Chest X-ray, PA view. Patient: 47 years old, sex M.
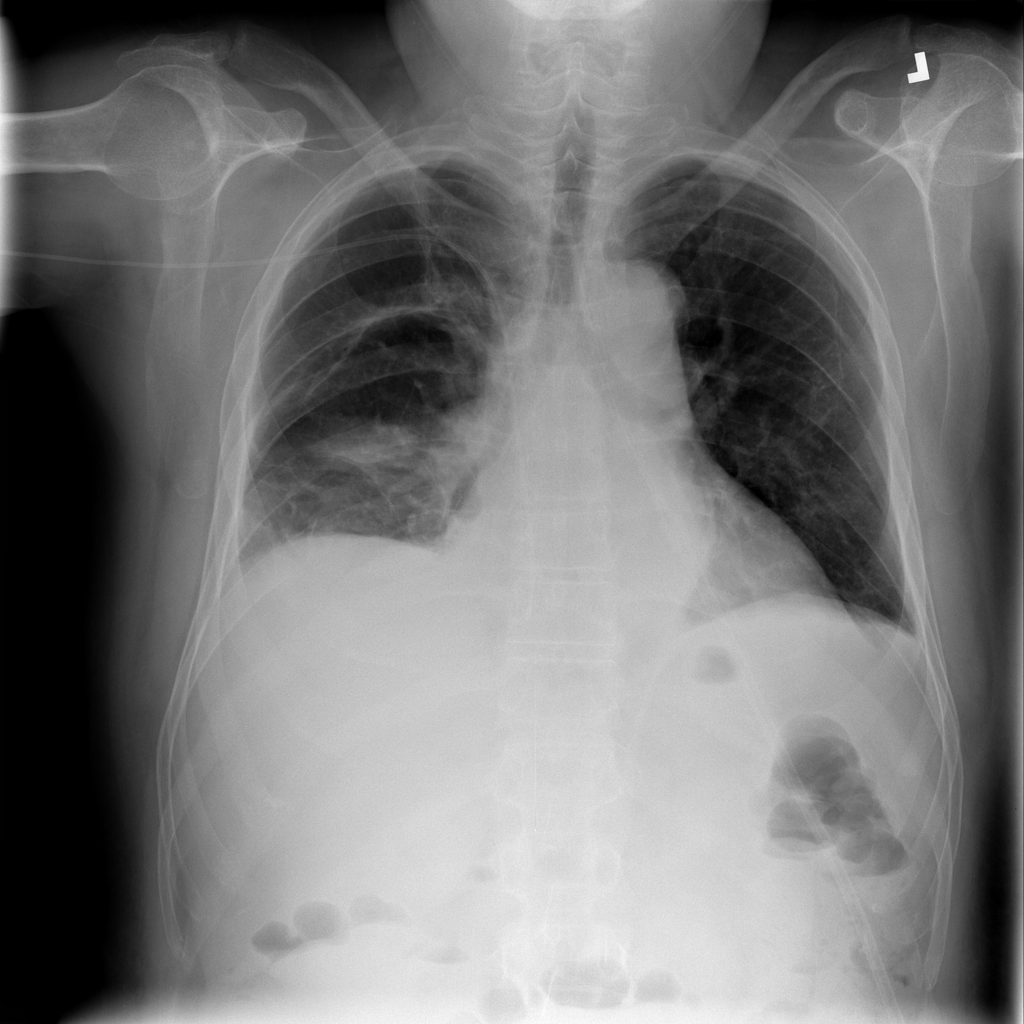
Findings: Atelectasis, Effusion, Infiltration